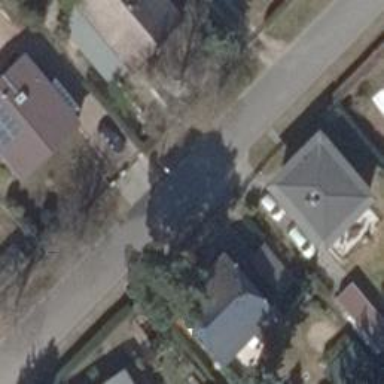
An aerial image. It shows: Driveway.